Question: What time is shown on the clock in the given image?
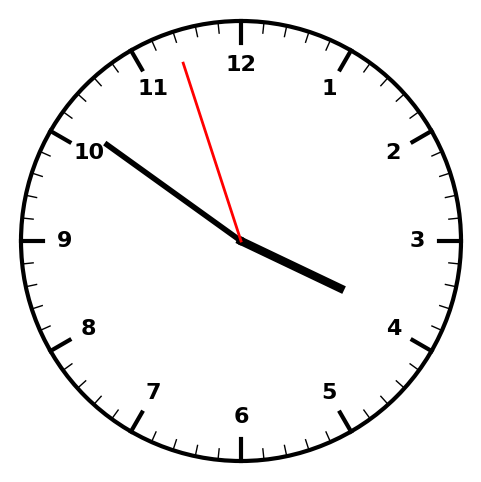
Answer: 03:50:57